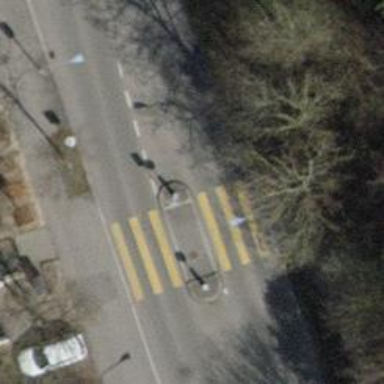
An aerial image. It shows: Uncontrolled zebra crossing with central island.